六年级 · 立体几何学
 求下面图形的表面积和体积. (圆锥只求体积)

(1)

(3)

(4)

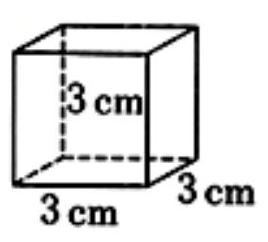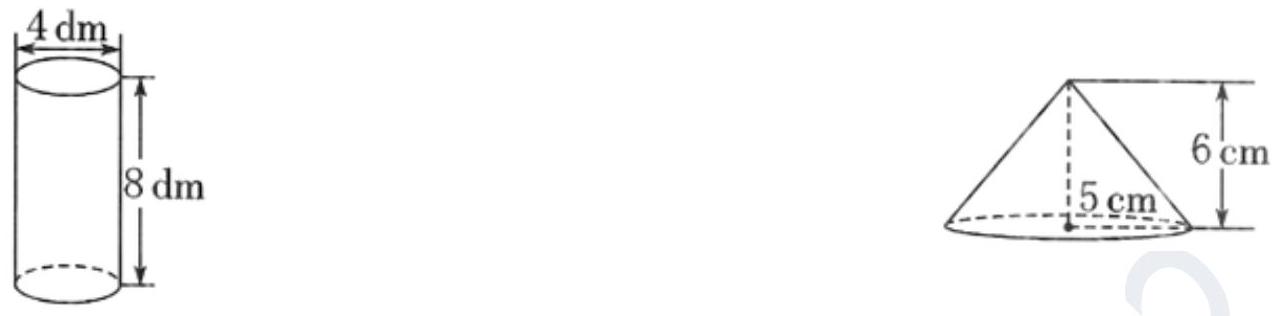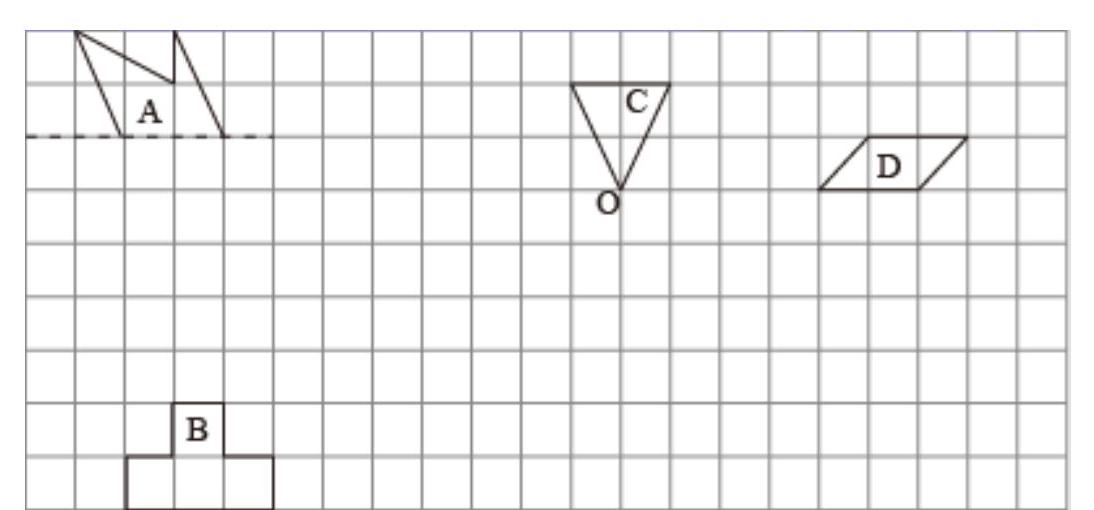
答案: (1) $54 \mathrm{~cm}^{2}, 27 \mathrm{~cm}^{3}$

(2) $324 \mathrm{dm}^{2}, 360 \mathrm{dm}^{3}$
(3) $125.6 \mathrm{dm}^{2}, 100.48 \mathrm{dm}^{3}$

(4) $157 \mathrm{~cm}^{3}$